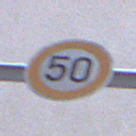
Verkehrszeichen: Geschwindigkeit50
Umgebung: Outdoor, Urban
Tageszeit: MorningAfternoon
Wetter: PartlyCloudy
Licht: Natural
Jahreszeit: NotSpecified
Kontrast: MediumContrast